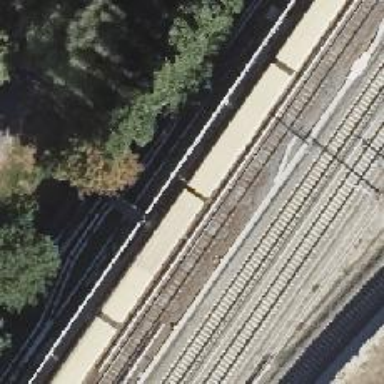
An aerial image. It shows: Light rail railway line with electrified rails.